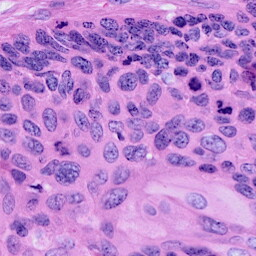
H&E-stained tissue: Cervix